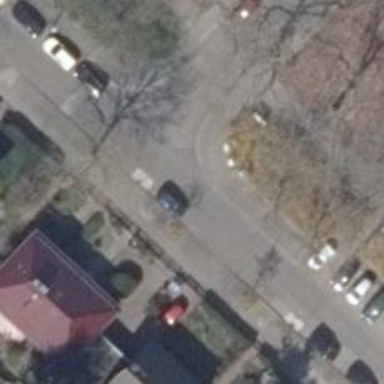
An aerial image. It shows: Unmarked road crossing.